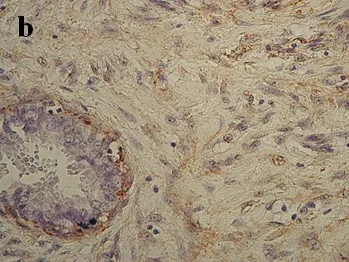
Hematoxylin and eosin and immunohistochemical staining of the breast tumor specimen. B-d) Immunohistochemical staining for smooth muscle actin, desmin, and HHF35 shows the smooth muscle histogenesis of stromal spindle cells (Original magnification x 150).
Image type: pathology (immunostaining)